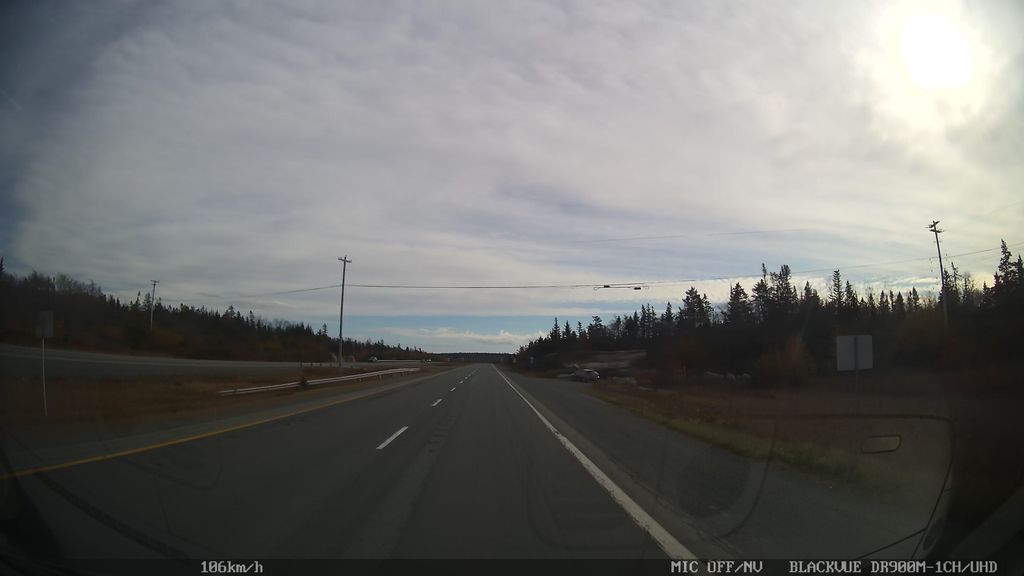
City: halifax